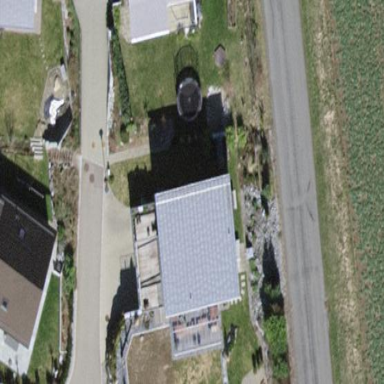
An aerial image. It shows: Detached building with flat roof.